Question: I'm trying to display an ActionBar in my PreferenceScreen. In my MainActivity it works totally fine, but in my PreferenceScreen it lokks messed up, because the title of the actinBar is in the middle of the screen and the layout is placed over the actionBar (see screenshot).
SettingsActivity.java:
'''
protected void onCreate(Bundle savedInstanceState) {
super.onCreate(savedInstanceState);
setContentView(R.layout.settings_activity);
getSupportFragmentManager()
.beginTransaction()
.replace(R.id.settings_drawer, new SettingsFragment())
.commit();
Toolbar toolbar = findViewById(R.id.toolbar);
setSupportActionBar(toolbar);
getSupportActionBar().setDisplayHomeAsUpEnabled(true);
getSupportActionBar().setHomeButtonEnabled(true);
mTitle = getTitle();
mDrawerLayout = findViewById(R.id.settings_drawer);
mDrawerToggle = new ActionBarDrawerToggle(this, mDrawerLayout, toolbar, R.string.drawer_open, R.string.drawer_close) {
public void onDrawerClosed(View view) {
getSupportActionBar().setTitle(mTitle);
supportInvalidateOptionsMenu();
}
public void onDrawerOpened(View drawerView) {
getSupportActionBar().setTitle(R.string.app_name);
supportInvalidateOptionsMenu();
}
};
mDrawerLayout.addDrawerListener(mDrawerToggle);
setNavigationViewListener();
}
@Override
protected void onPostCreate(Bundle savedInstanceState) {
super.onPostCreate(savedInstanceState);
mDrawerToggle.syncState();
}
@Override
public void onConfigurationChanged(Configuration newConfig) {
super.onConfigurationChanged(newConfig);
mDrawerToggle.onConfigurationChanged(newConfig);
}
public static class SettingsFragment extends PreferenceFragmentCompat {
@Override
public void onCreatePreferences(Bundle savedInstanceState, String rootKey) {
setPreferencesFromResource(R.xml.root_preferences, rootKey);
}
}
'''
settings_activity.xml:
'''
<androidx.drawerlayout.widget.DrawerLayout
xmlns:android="http://schemas.android.com/apk/res/android"
xmlns:tools="http://schemas.android.com/tools"
xmlns:app="http://schemas.android.com/apk/res-auto"
android:id="@+id/settings_drawer"
android:layout_width="match_parent"
android:layout_height="match_parent"
android:fitsSystemWindows="true"
tools:context=".SettingsActivity">
<androidx.appcompat.widget.Toolbar
android:id="@+id/toolbar"
android:layout_width="match_parent"
android:layout_height="wrap_content"
android:background="?attr/colorPrimary"
android:minHeight="?attr/actionBarSize"
android:visibility="visible" />
<com.google.android.material.navigation.NavigationView
android:id="@+id/nav_view"
android:layout_width="wrap_content"
android:layout_height="match_parent"
app:headerLayout="@layout/nav_header_main"
app:menu="@menu/activity_main_drawer"
android:layout_gravity="start"
android:fitsSystemWindows="true" />
</androidx.drawerlayout.widget.DrawerLayout>
'''

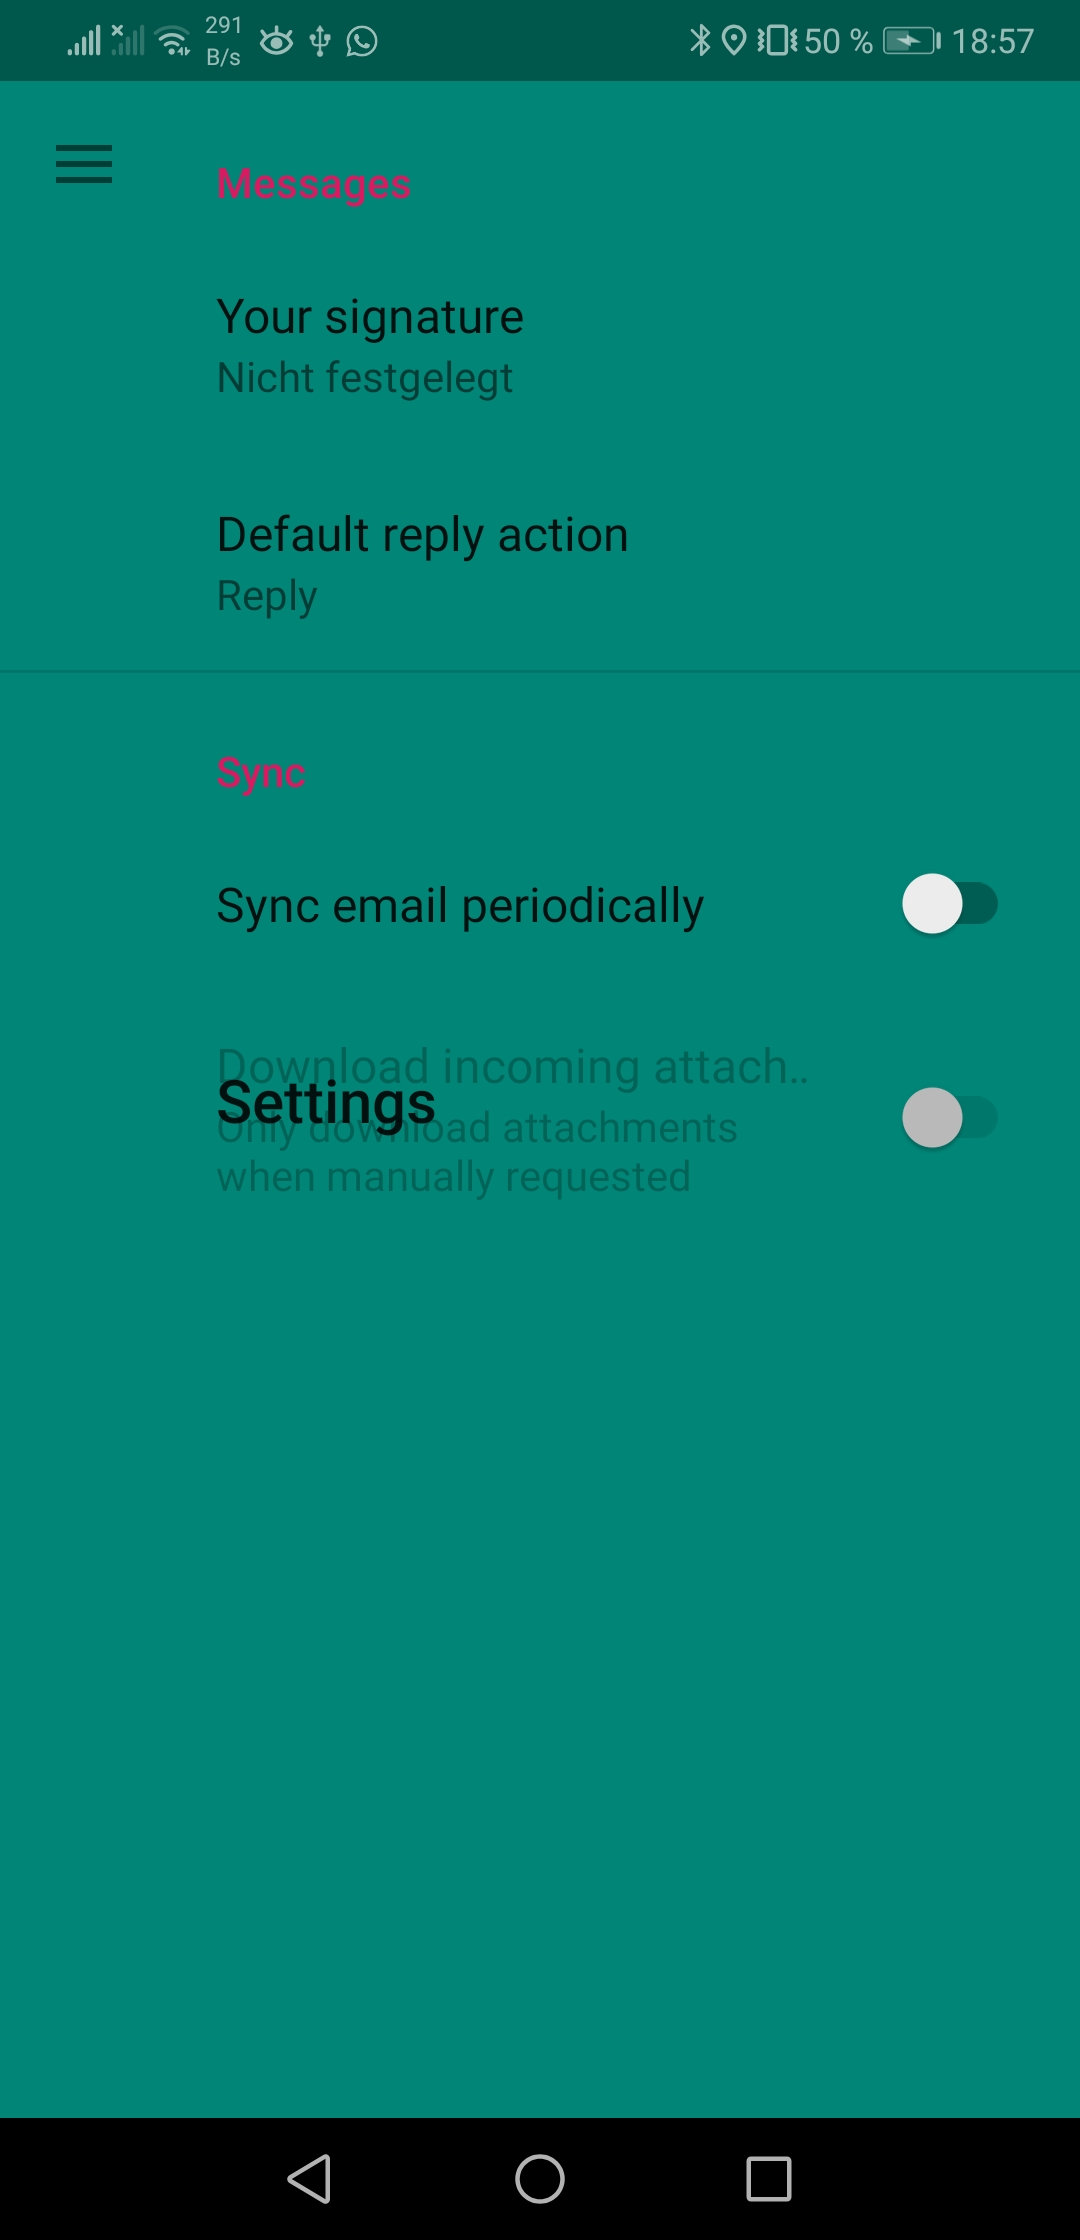
Answer: Don't replace your fragment directly with the 'DrawerLayout', instead use a 'FrameLayout' inside the 'DrawerLayout' that you can replace your fragment with.
Something along the following lines should work.
'''
<androidx.drawerlayout.widget.DrawerLayout
xmlns:android="http://schemas.android.com/apk/res/android"
xmlns:tools="http://schemas.android.com/tools"
xmlns:app="http://schemas.android.com/apk/res-auto"
android:id="@+id/settings_drawer_base"
android:layout_width="match_parent"
android:layout_height="match_parent"
android:fitsSystemWindows="true"
tools:context=".SettingsActivity">
<!-- This LinearLayout represents the contents of the screen -->
<LinearLayout
android:layout_width="match_parent"
android:layout_height="match_parent"
android:orientation="vertical">
<androidx.appcompat.widget.Toolbar
android:id="@+id/toolbar"
android:layout_width="match_parent"
android:layout_height="wrap_content"
android:background="?attr/colorPrimary"
android:minHeight="?attr/actionBarSize"
android:visibility="visible" />
<!-- The main content view where fragments are loaded -->
<FrameLayout
android:id="@+id/settings_drawer"
app:layout_behavior="@string/appbar_scrolling_view_behavior"
android:layout_width="match_parent"
android:layout_height="match_parent" />
</LinearLayout>
<com.google.android.material.navigation.NavigationView
android:id="@+id/nav_view"
android:layout_width="wrap_content"
android:layout_height="match_parent"
app:headerLayout="@layout/nav_header_main"
app:menu="@menu/activity_main_drawer"
android:layout_gravity="start"
android:fitsSystemWindows="true" />
</androidx.drawerlayout.widget.DrawerLayout>
'''
-
You'll need to reference your 'DrawerLayout' with the new id I gave it.
'''
mDrawerLayout = findViewById(R.id.settings_drawer_base);
'''